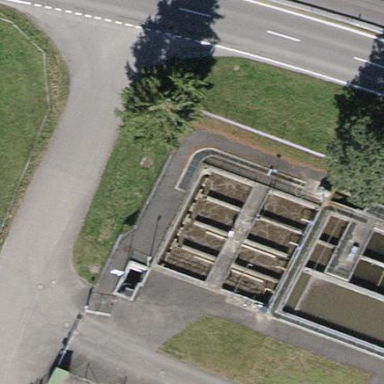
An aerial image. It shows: Reservoir containing wastewater.